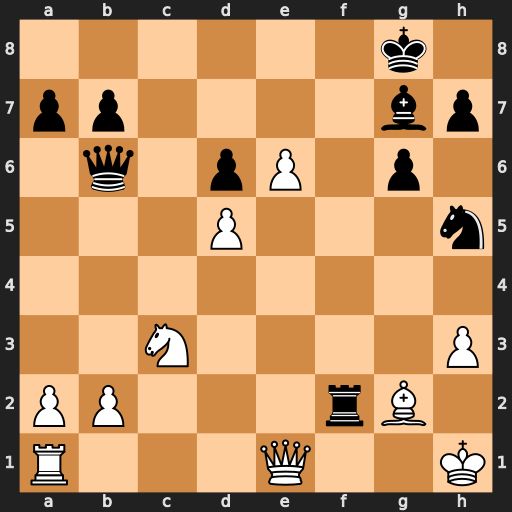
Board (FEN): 6k1/pp4bp/1q1pP1p1/3P3n/8/2N4P/PP3rB1/R3Q2K
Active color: w
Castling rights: -
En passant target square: -
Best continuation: e7 Ng3+ Kh2